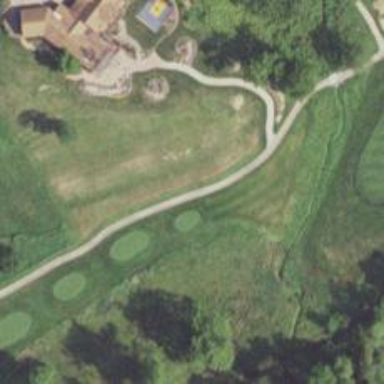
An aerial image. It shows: Pathway for golfing.